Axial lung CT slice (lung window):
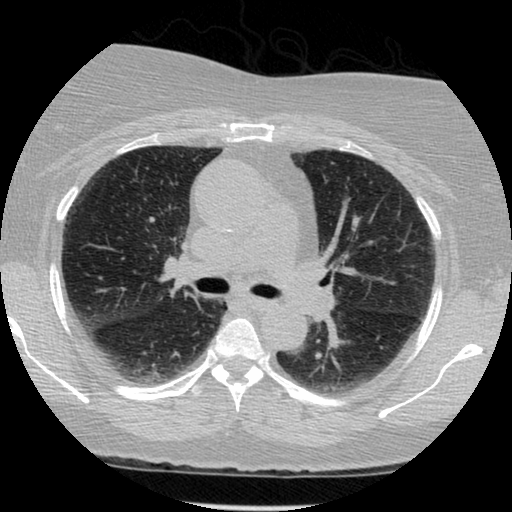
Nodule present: no